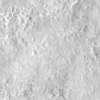
Label: not_dusty